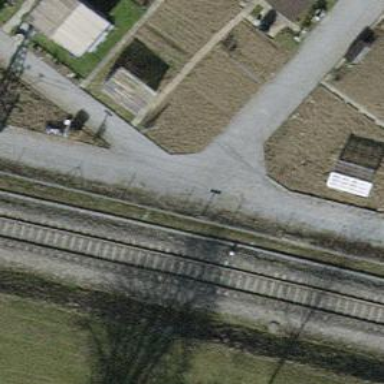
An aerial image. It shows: Gravel path.